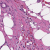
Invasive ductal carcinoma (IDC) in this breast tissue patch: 0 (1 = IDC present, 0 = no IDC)